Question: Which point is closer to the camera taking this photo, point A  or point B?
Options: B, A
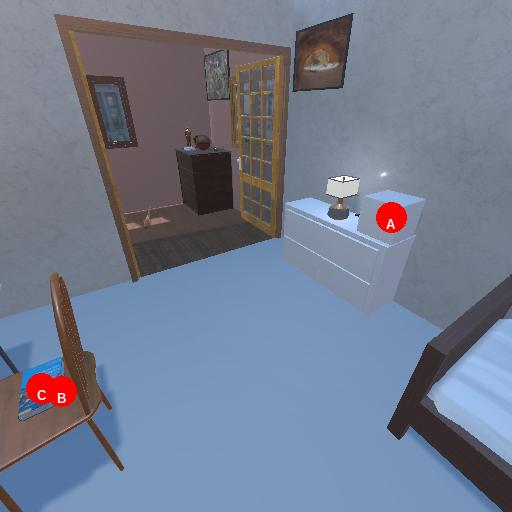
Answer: B